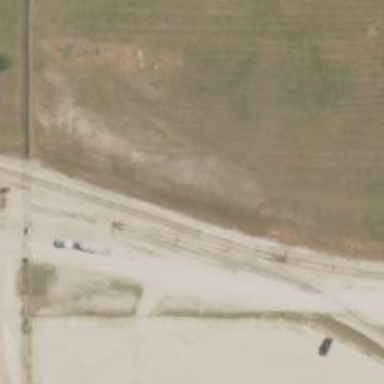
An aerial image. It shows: Railway spur service.